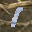
Label: 1